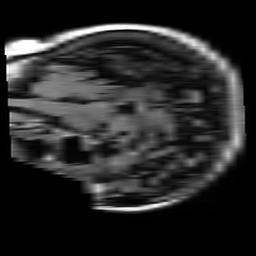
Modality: FLAIR
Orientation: sagittal
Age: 67
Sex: female
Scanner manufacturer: philips
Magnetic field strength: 1.5 T
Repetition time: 10 s
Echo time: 0.11 s